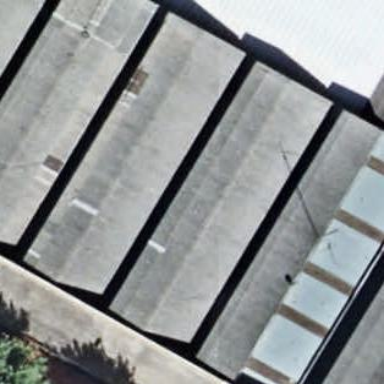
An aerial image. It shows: Warehouse building.